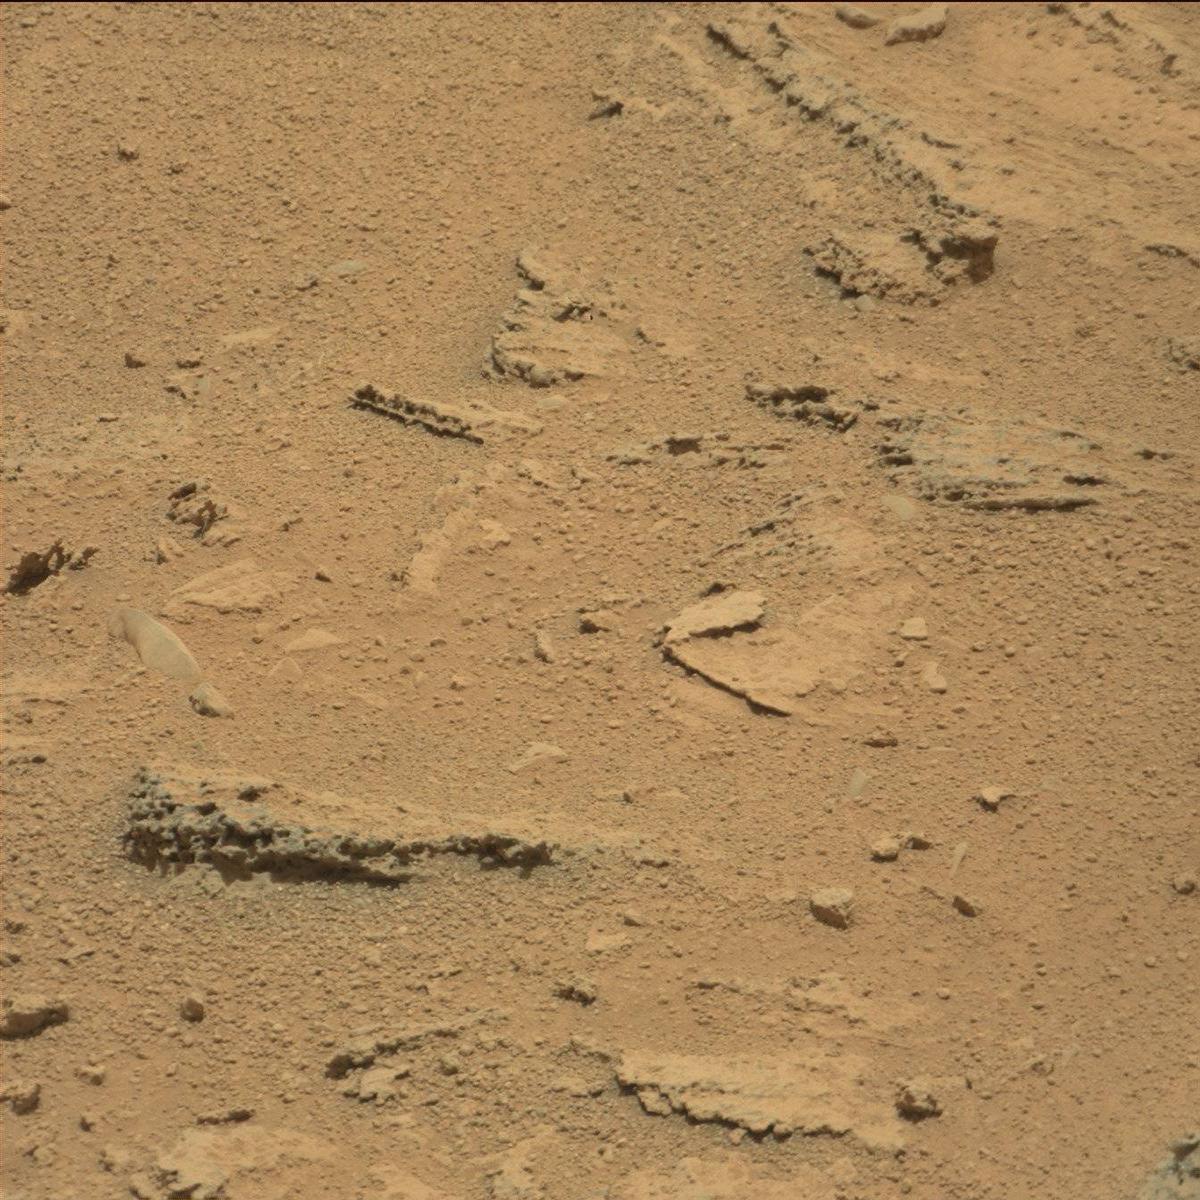
Terrain classes present: Bedrock, Sand / Soil